Question: When programmatically working with display modes in OS X (<URL>, I've found that the 'CGDisplayCopyAllDisplayModes' leaves out the rightmost option that is presented in System Preferences.
A <URL> that prints the size of the current display mode and all available display mode sizes outputs this
'''
current size: 1920x1200
available sizes:
2880x1800
1440x900
2560x1600
2048x1280
1024x768
800x600
640x480
1680x1050
1280x800
'''
'1920x1200' is a valid option
All of the other options that System Preferences gives are represented in the list. Does anyone have any idea why '1920x1200' may not be included? I have tried changing to another one of the pre-defined values in system prefs, but it did not cause '1920x1200' to be included.
# Edit (the accepted answer is much better than these shenanigans, but I'm leaving this info just in case)
The "scaled" display modes can be found by referencing a private API.
You can create a header file that makes the private methods available: see <URL>.
Then you can see all modes, including the scaled ones like this
'''
print("Private modes:
")
var numDisplayModes: Int32 = 0
CGSGetNumberOfDisplayModes(mainDisplayID, &numDisplayModes)
print("Num modes \(numDisplayModes)")
for i in 0...(numDisplayModes-1) {
var pmode: CGPrivDisplayMode = CGPrivDisplayMode()
CGSGetDisplayModeDescriptionOfLength(mainDisplayID, CInt(i), &pmode, CInt(sizeof(CGPrivDisplayMode)))
print(" \(pmode.modeNumber): \(pmode.width)x\(pmode.height) -- \(pmode.density)
")
}
'''
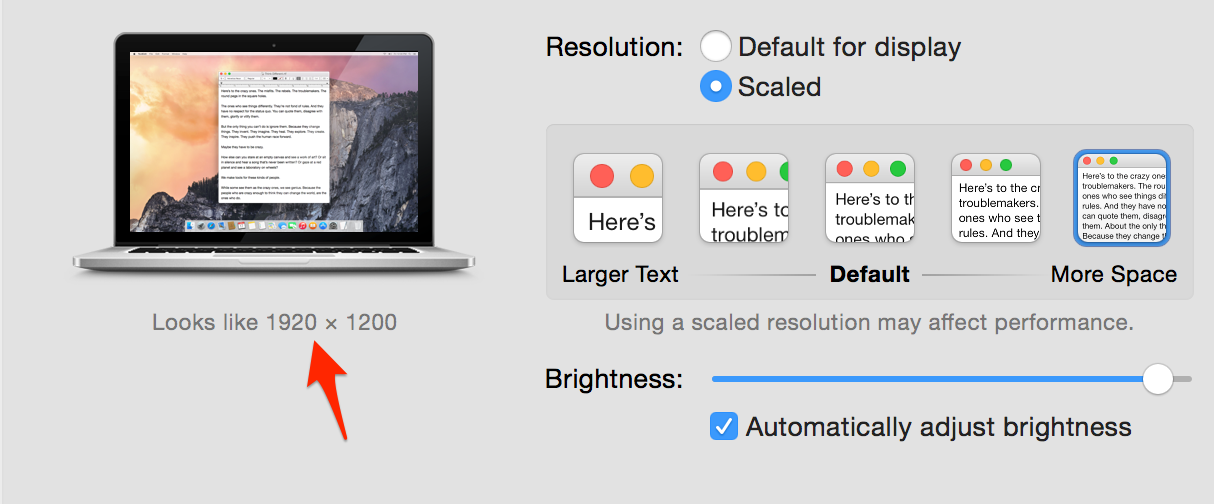
Answer: There's public API that's only documented in the header. 'CGDisplayCopyAllDisplayModes()' takes an 'options' parameter, which is a dictionary. The docs (and even the headers) say that it's unused and you must pass 'NULL', but you can pass a dictionary with the key 'kCGDisplayShowDuplicateLowResolutionModes' and value 'kCFBooleanTrue'.
The option name is not really clear. It includes a bunch of extra modes.
Also, you may need to use 'CGDisplayModeGetPixelWidth()' and 'CGDisplayModeGetPixelHeight()' to distinguish between the point size and the pixel size of the backing store. ('CGDisplayModeGetWidth()' and 'CGDisplayModeGetHeight()' return point size. By comparing those values, you can determine if the mode is scaled.)